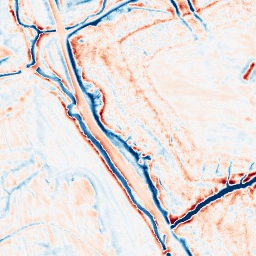
Category: edge_preserving
Decomposition family: bilateral
Decomposition parameters: d: 15
sigma_color: 75
sigma_space: 25
Upsampling method: quintic
Upsampling parameters: scale: 8
Upsampling scale: 8